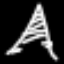
Label: The Eiffel Tower